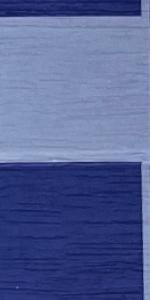
Label: Empty